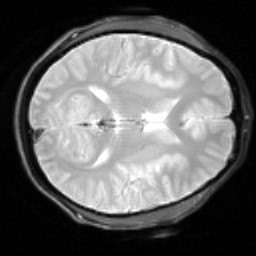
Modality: inplaneT2
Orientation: axial
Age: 20
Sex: male